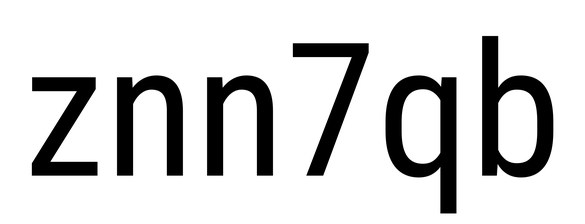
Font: Roboto_Condensed_Regular